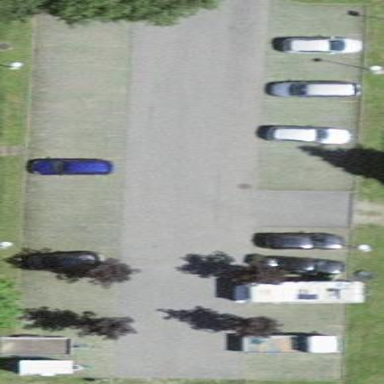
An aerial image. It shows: Parking area with surface.